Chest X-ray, PA view. Patient: 25 years old, sex F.
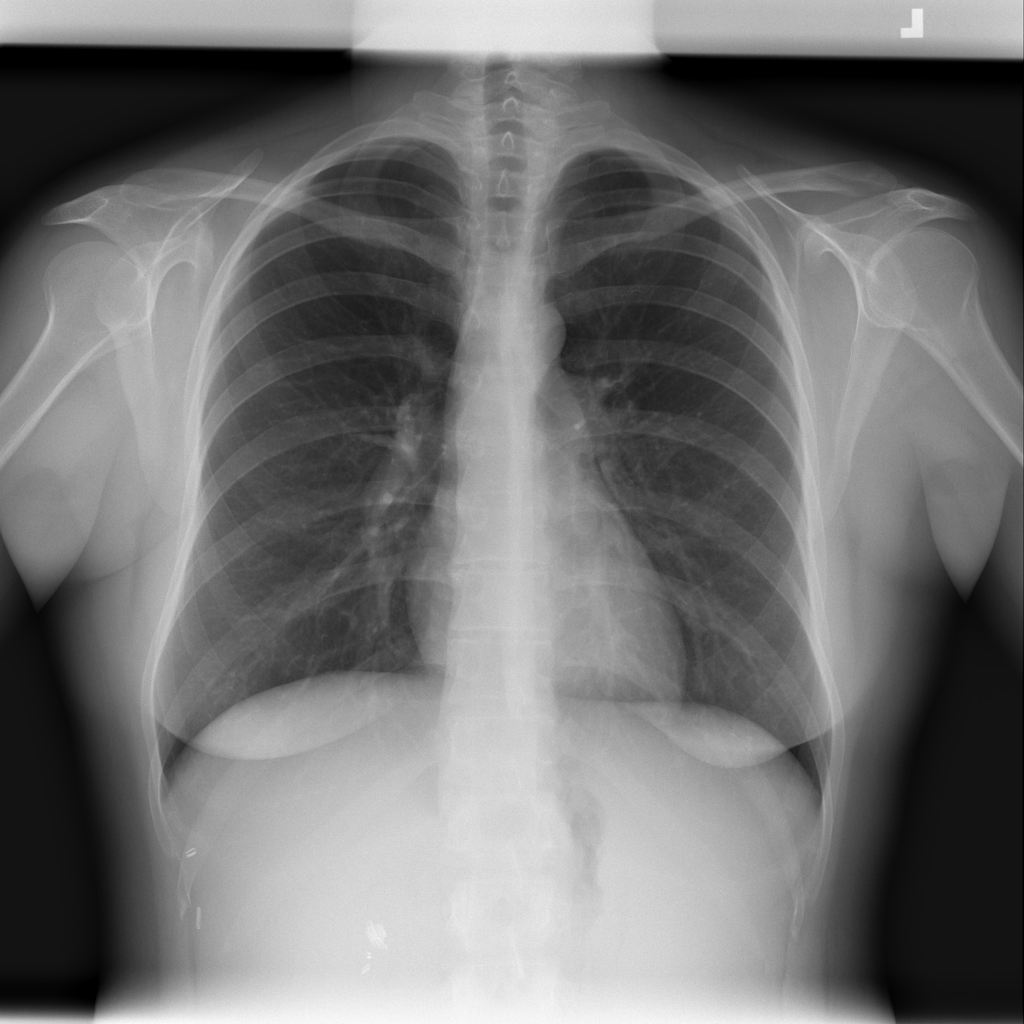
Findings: No Finding